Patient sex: F
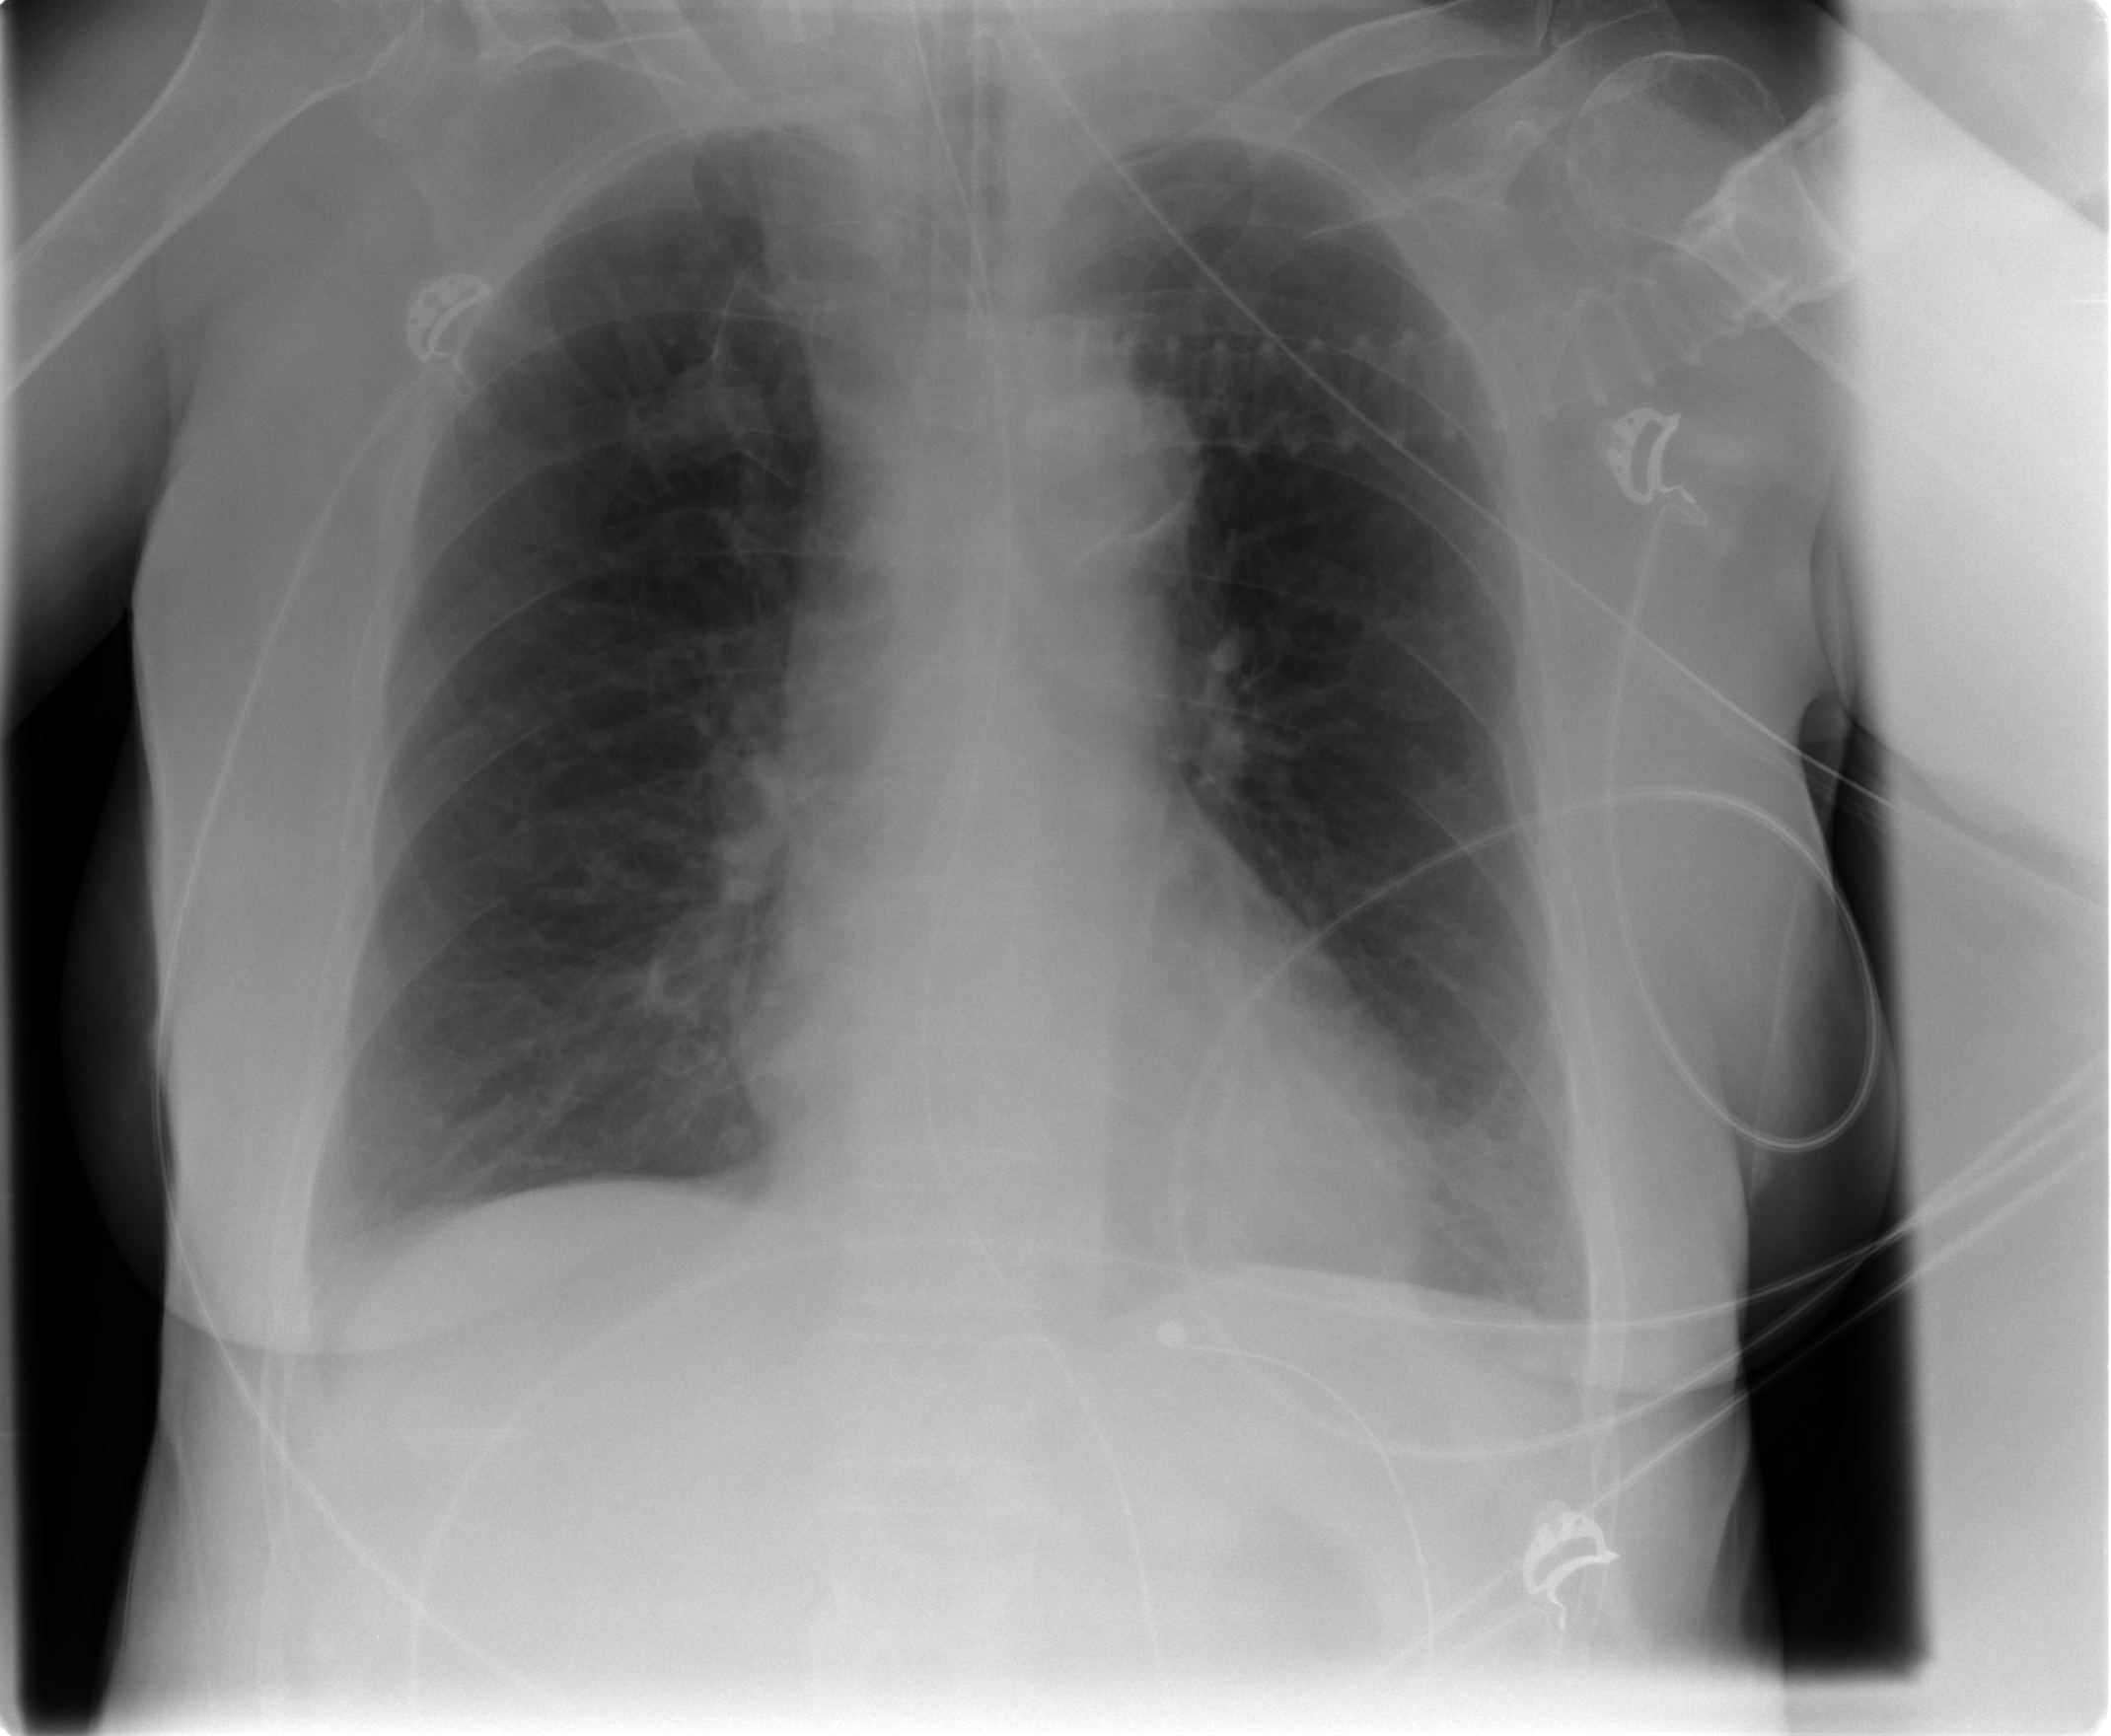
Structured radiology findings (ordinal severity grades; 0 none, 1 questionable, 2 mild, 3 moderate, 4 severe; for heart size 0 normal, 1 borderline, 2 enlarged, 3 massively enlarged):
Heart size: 0
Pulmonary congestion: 1
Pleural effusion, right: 1
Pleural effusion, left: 1
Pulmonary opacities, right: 0
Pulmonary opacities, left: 0
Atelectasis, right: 1
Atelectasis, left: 1